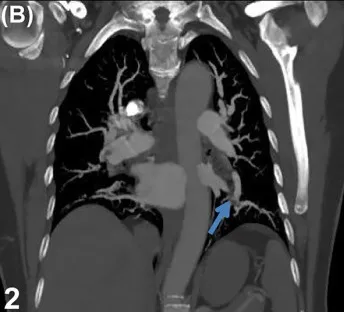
Pulmonary artery embolisms. (A, B) Pulmonary computed tomography angiography shows multiple bilateral pulmonary artery embolisms (marked with arrows).
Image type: radiology (ct)